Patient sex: M
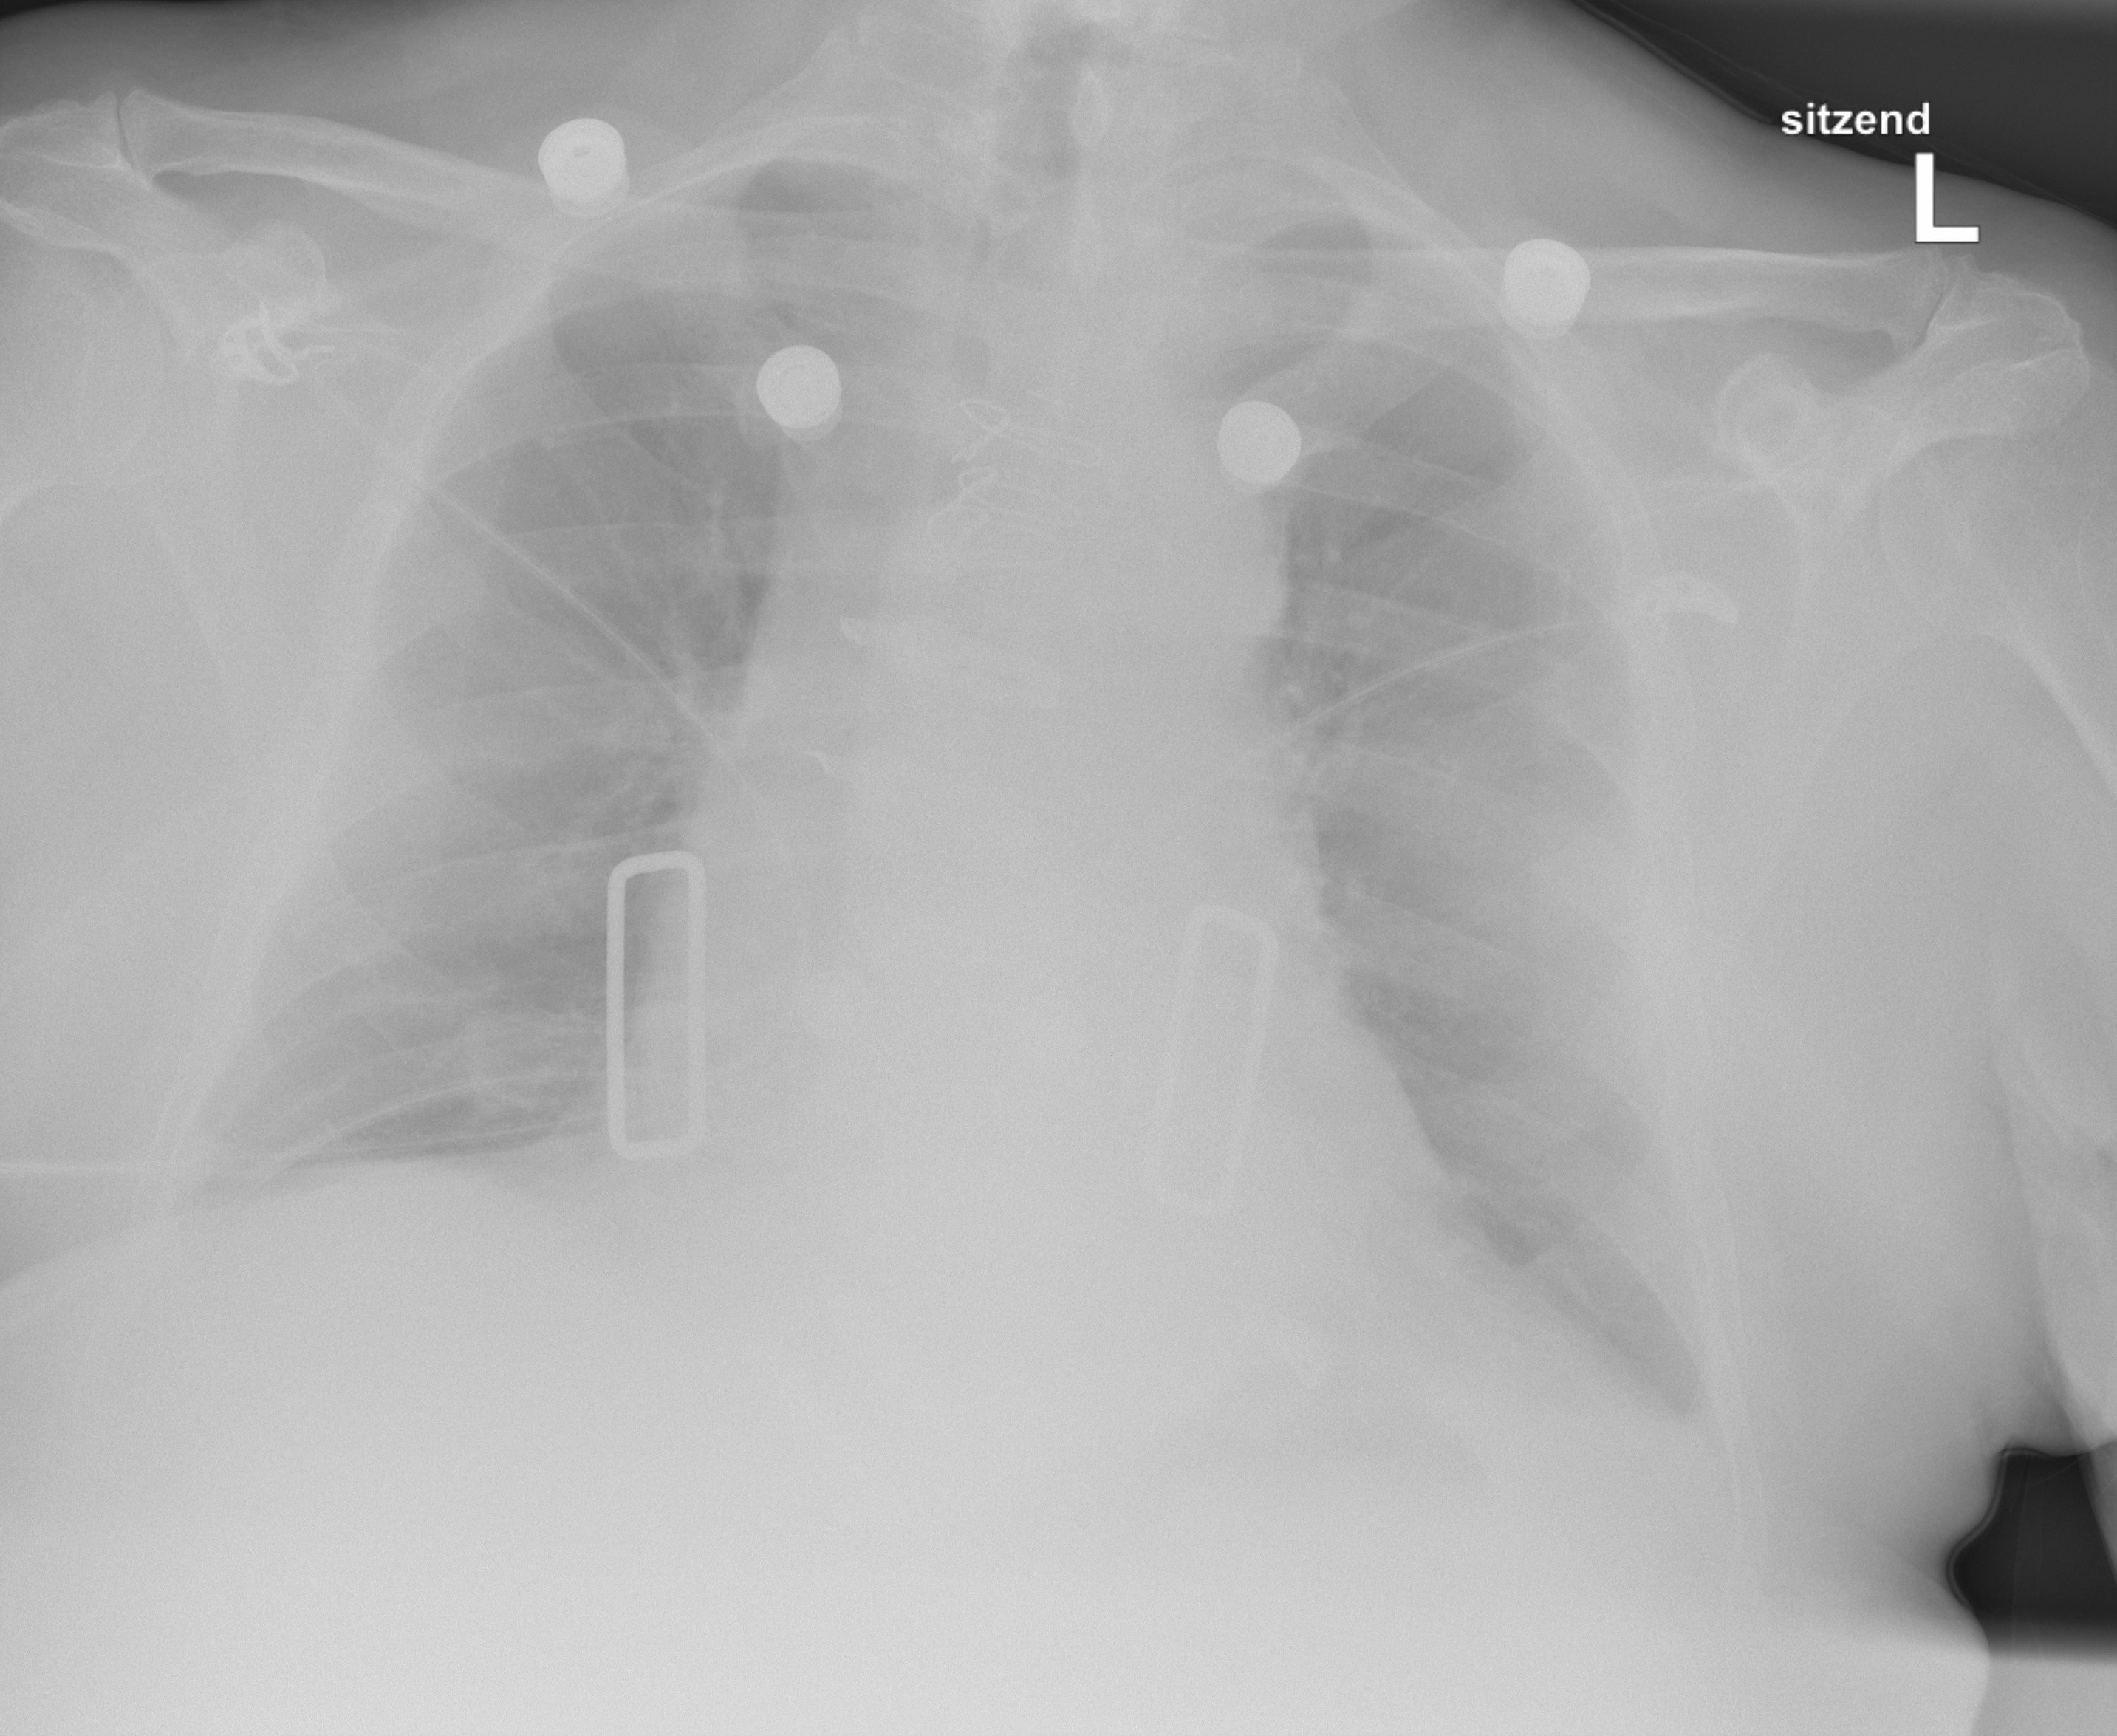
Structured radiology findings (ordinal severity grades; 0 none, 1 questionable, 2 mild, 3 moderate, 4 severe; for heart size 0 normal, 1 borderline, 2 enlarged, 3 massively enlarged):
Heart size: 2
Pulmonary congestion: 0
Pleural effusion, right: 0
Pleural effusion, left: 0
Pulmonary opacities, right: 0
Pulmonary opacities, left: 0
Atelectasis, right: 2
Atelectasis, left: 2